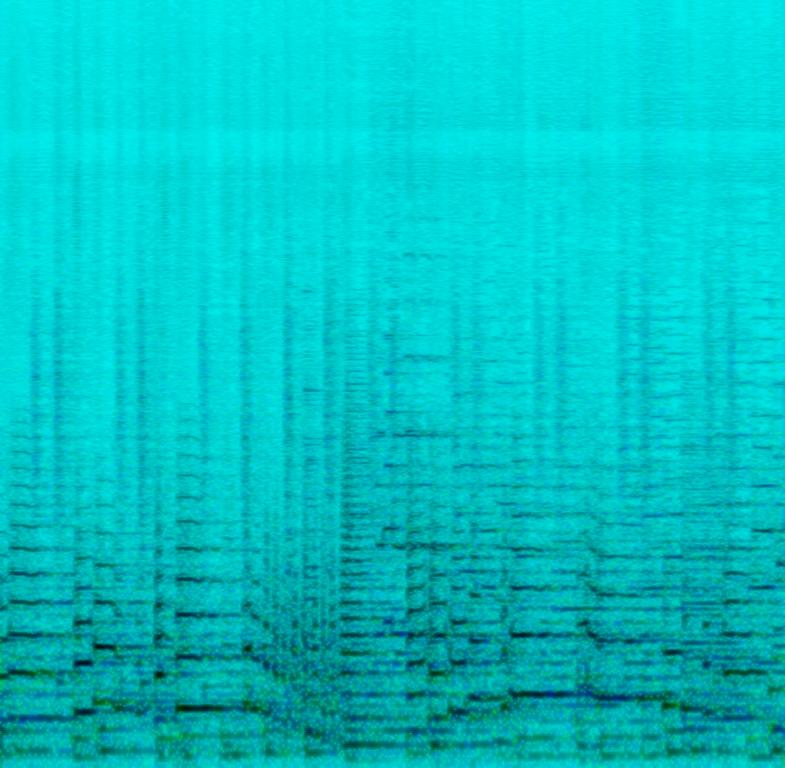
The low quality recording features a classical music played by orchestra that consists of staccato string melody, woodwinds melody, staccato brass melody and solo, low tuba melody. The recording is a bit noisy and it sounds like background music for old movies.